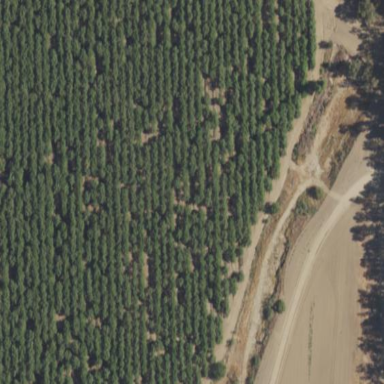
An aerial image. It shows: Orchard filled with almond trees.